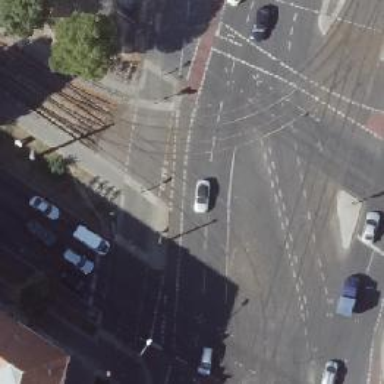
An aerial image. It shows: Tram crossing with traffic signals.